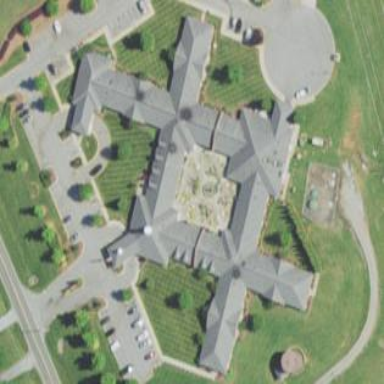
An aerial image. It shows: Nursing home.